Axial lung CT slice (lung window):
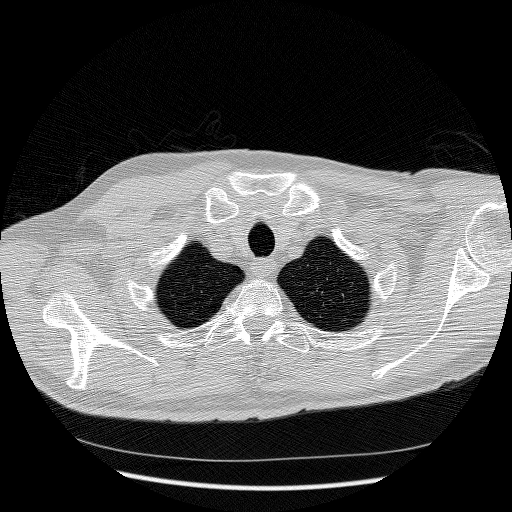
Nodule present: no